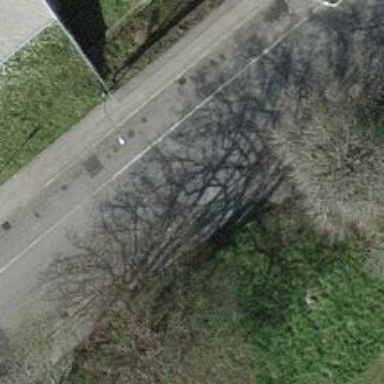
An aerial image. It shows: Tertiary road.